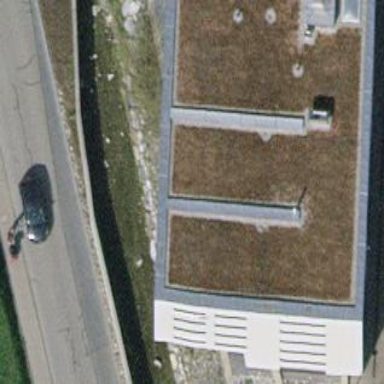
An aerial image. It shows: Office building.